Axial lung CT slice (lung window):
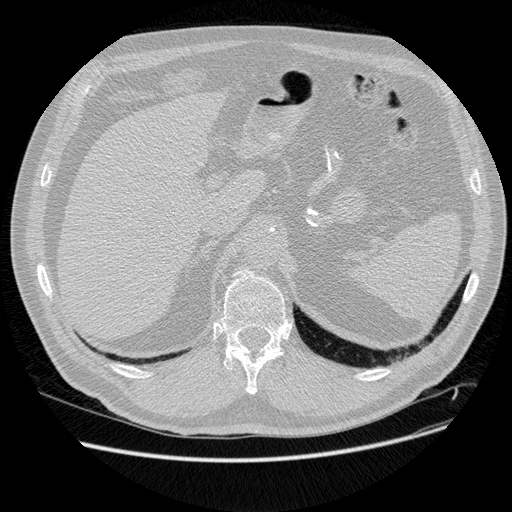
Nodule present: no